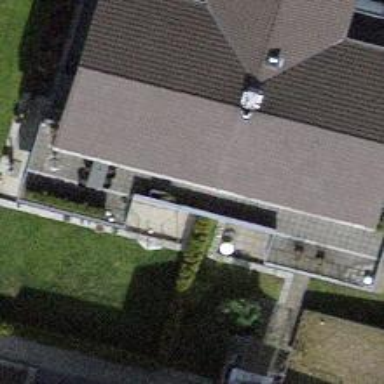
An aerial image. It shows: Building with gabled roof.